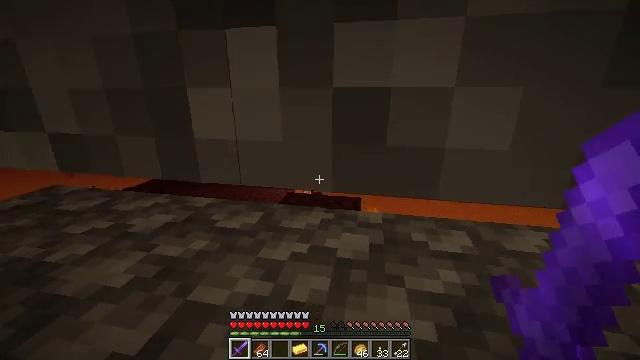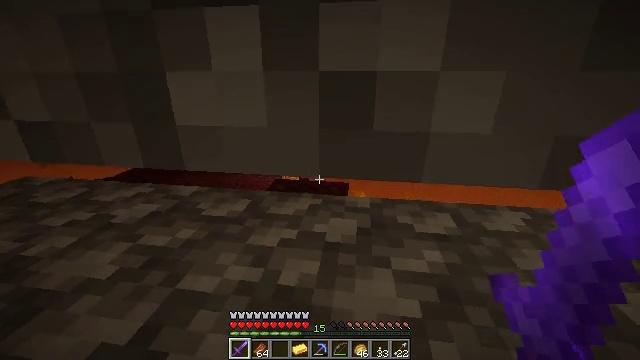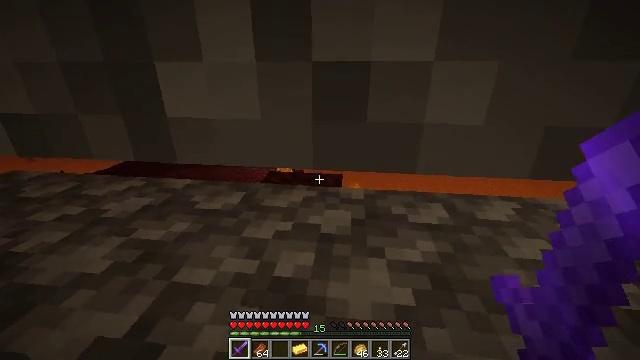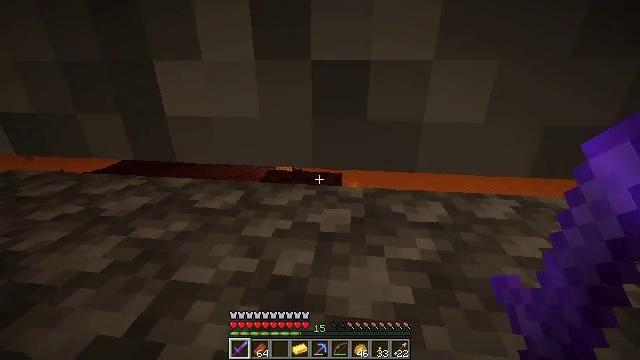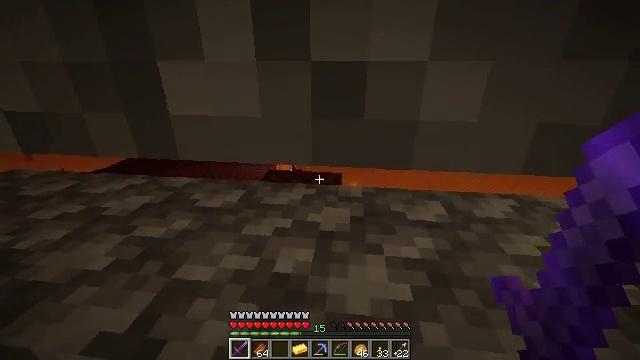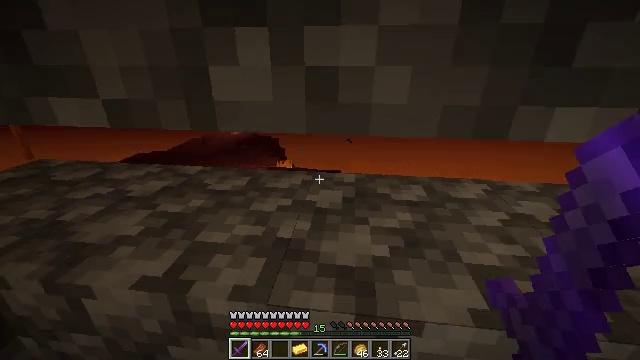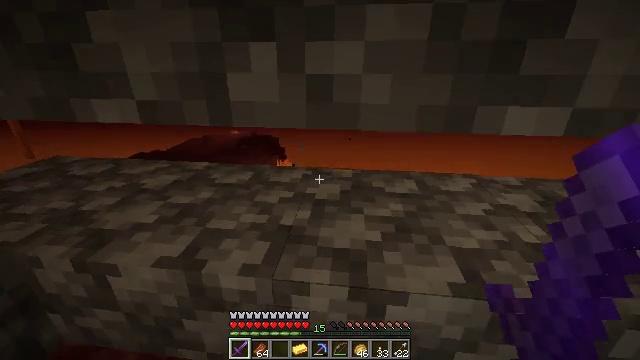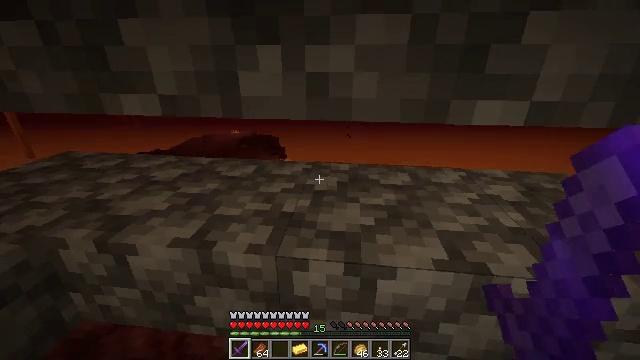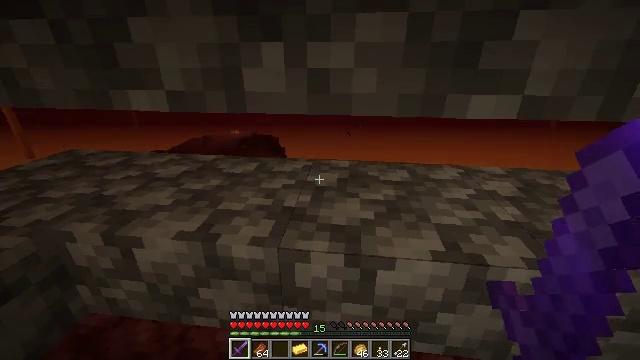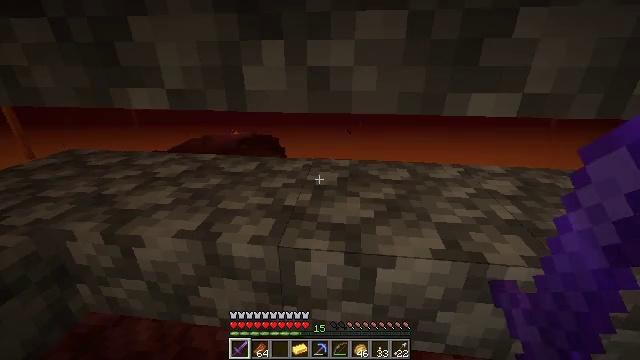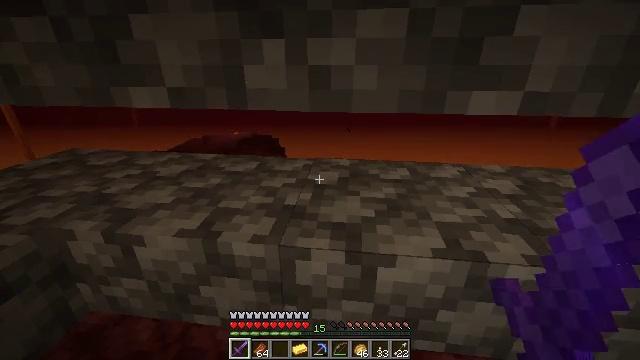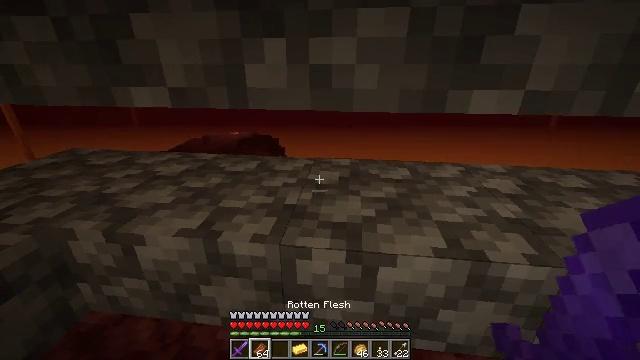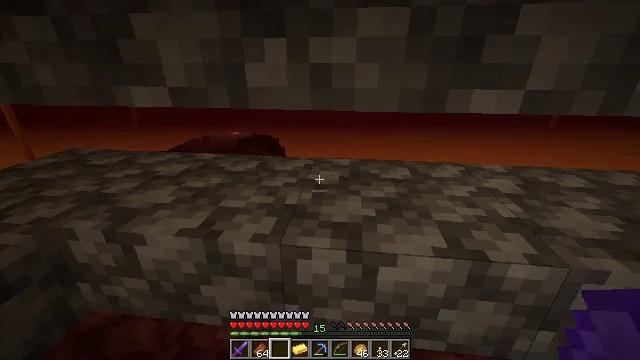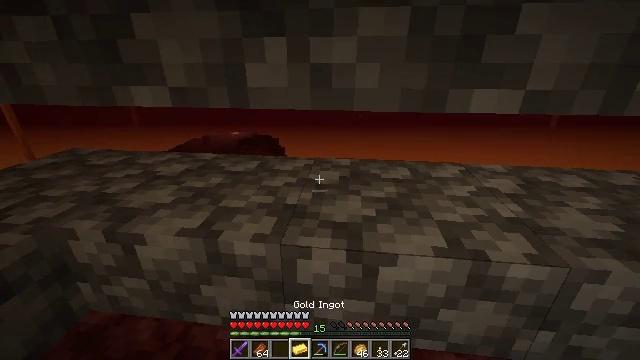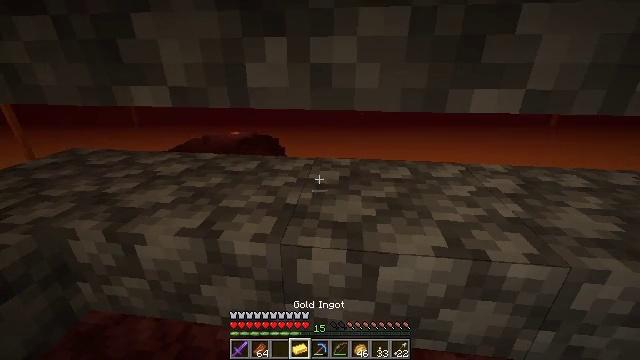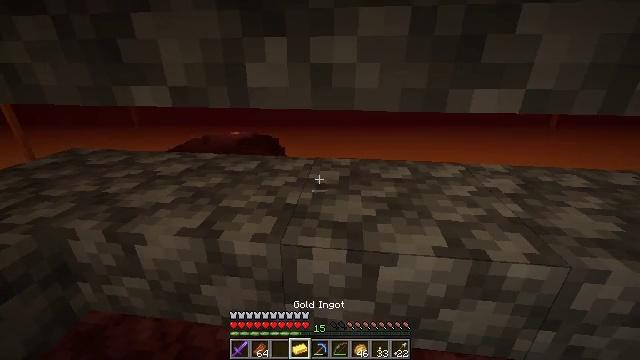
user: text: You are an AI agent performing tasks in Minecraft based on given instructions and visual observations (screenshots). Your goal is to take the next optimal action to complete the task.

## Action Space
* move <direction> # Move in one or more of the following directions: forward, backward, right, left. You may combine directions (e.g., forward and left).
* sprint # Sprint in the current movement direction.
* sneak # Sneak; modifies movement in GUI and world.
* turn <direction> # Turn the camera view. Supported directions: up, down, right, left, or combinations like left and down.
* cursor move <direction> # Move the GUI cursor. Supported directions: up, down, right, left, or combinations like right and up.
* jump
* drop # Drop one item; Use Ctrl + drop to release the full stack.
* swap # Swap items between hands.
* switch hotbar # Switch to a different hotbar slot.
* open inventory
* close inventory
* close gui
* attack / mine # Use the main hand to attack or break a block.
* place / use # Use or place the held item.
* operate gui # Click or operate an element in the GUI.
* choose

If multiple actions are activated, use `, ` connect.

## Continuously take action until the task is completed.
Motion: motion action
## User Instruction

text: Collect cobblestone slabs from your build.
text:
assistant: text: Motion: turn right and down
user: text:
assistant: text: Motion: turn right and down
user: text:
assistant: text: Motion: no_op
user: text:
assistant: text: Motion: move back
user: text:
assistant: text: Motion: move back
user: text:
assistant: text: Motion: move back
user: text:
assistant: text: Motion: no_op
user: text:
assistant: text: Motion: no_op
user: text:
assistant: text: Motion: no_op
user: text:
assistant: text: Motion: no_op
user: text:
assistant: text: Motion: no_op
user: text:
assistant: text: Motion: no_op
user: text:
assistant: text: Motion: no_op
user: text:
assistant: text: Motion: no_op
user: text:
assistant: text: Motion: no_op
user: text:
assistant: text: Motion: no_op
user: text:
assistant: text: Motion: no_op
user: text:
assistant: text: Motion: no_op
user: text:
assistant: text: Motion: no_op
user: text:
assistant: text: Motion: no_op
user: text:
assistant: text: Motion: no_op
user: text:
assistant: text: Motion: no_op
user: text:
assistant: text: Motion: turn right
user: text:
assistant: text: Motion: turn right
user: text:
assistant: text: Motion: no_op
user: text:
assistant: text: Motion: attack / mine
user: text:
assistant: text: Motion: attack / mine
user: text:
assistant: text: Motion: attack / mine
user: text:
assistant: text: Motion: attack / mine
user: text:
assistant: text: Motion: attack / mine